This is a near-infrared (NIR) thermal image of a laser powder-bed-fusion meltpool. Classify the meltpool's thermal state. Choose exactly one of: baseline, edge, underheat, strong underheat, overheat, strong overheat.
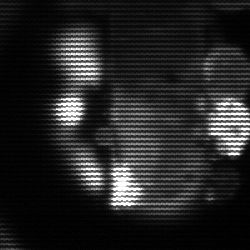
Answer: strong underheat